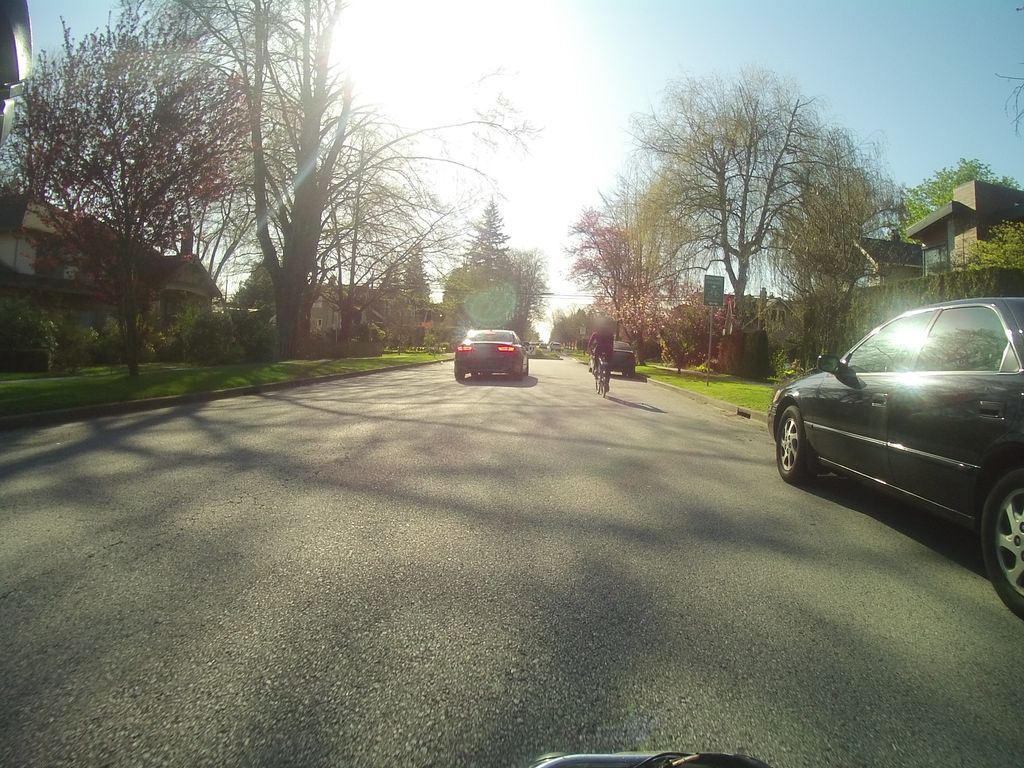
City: vancouver